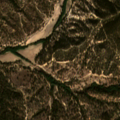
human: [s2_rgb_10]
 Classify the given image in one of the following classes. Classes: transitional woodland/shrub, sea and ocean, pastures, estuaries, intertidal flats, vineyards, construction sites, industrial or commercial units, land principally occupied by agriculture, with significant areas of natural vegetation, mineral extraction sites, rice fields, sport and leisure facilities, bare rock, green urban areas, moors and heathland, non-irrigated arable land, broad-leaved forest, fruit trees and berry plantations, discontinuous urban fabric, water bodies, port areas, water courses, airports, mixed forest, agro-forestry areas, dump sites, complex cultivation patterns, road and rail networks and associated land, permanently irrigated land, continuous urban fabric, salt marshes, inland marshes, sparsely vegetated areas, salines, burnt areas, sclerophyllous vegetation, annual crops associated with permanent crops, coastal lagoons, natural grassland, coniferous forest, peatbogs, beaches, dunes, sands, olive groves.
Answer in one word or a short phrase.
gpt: non-irrigated arable land, broad-leaved forest, transitional woodland/shrub